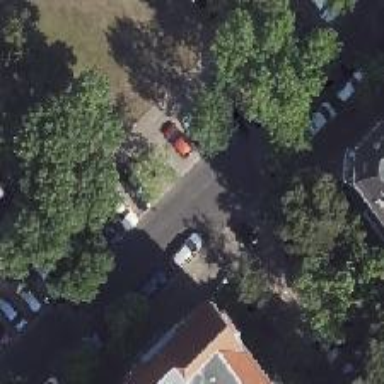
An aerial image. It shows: Residential road with sidewalks on both sides. There are parallel parking lanes on both sides of the road.